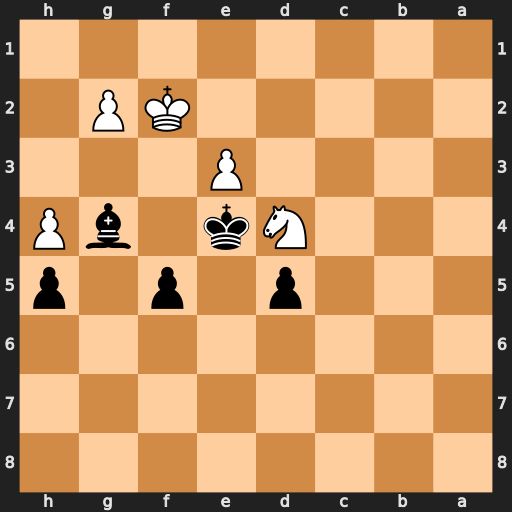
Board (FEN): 8/8/8/3p1p1p/3Nk1bP/4P3/5KP1/8
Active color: b
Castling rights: -
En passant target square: -
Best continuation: f4 Nc2 Bd1